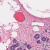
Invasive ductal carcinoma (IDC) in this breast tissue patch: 0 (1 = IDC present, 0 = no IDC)